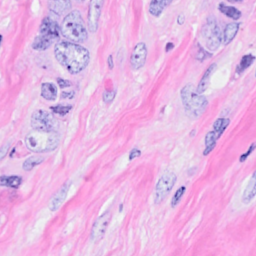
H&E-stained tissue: Breast